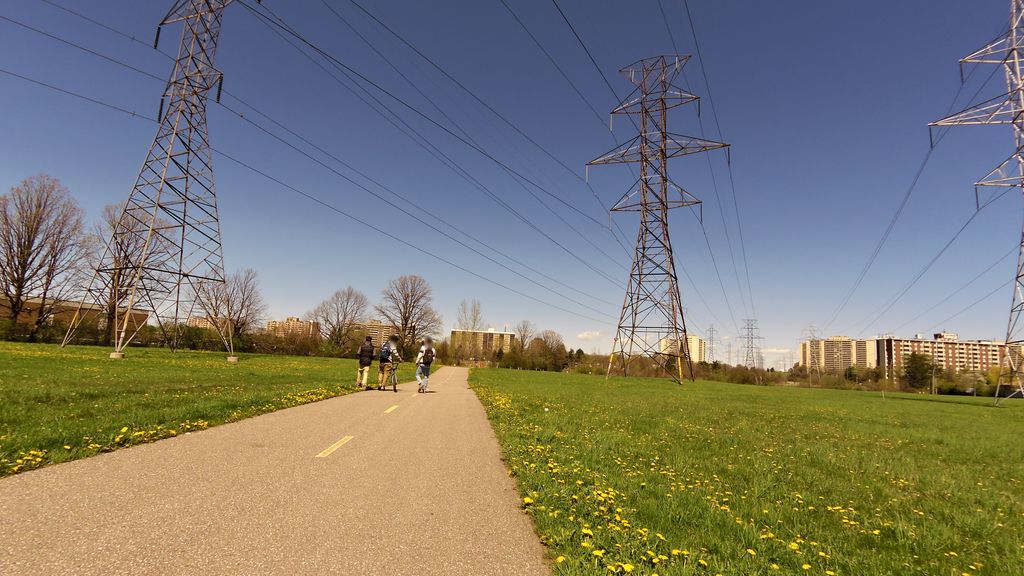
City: toronto